Question: I am using core-plot for drawing bar graphs. I have displayed date on x-axis. I have used following code:
'''
NSDateFormatter * formatter=[[NSDateFormatter alloc]init];
[formatter setDateFormat:@"dd MMM yy"];
double tickLocation=0.5;
NSMutableArray *customLabels = [NSMutableArray arrayWithCapacity:[valuesArray count]];
for ( HistoryIndividualValueBean * value in valuesArray)
{
CPTAxisLabel *newLabel = [[CPTAxisLabel alloc] initWithText:[formatter stringFromDate:value.submittedTime] textStyle:x.labelTextStyle];
newLabel.tickLocation = [[NSNumber numberWithDouble:tickLocation++] decimalValue];
newLabel.offset = x.labelOffset + x.majorTickLength;
newLabel.rotation = M_PI_2;
[customLabels addObject:newLabel];
[newLabel release];
}
[formatter release];
x.axisLabels = [NSSet setWithArray:customLabels];
'''
This is working fine on iphone. But on ipad it displays weird characters in date(which I have formatted above). Please refer to this image:

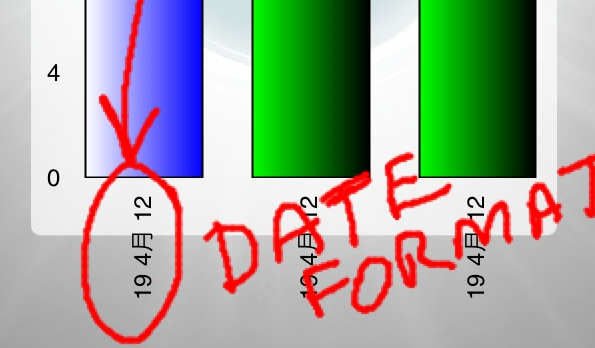
Answer: The reason you see this behavior is that 'MMM' format is locale-specific. In Japan, it formats the month as month's number followed by the 'Yue ' character.
If you would like a three-letter name of the months to be displayed regardless of the locale, pick US as the locale for your formatter:
'''
NSLocale *usLocale = [[NSLocale alloc] initWithLocaleIdentifier:@"en_US"];
[formatter setLocale:usLocale];
'''